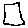
Label: square